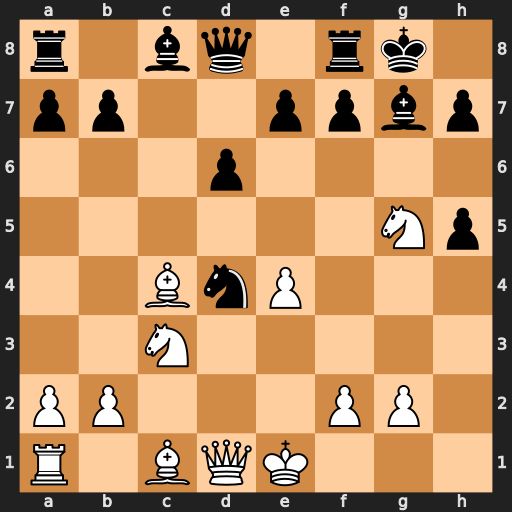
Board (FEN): r1bq1rk1/pp2ppbp/3p4/6Np/2BnP3/2N5/PP3PP1/R1BQK3
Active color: w
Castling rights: Q
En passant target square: -
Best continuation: Qxh5 h6 Nxf7